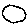
Label: circle